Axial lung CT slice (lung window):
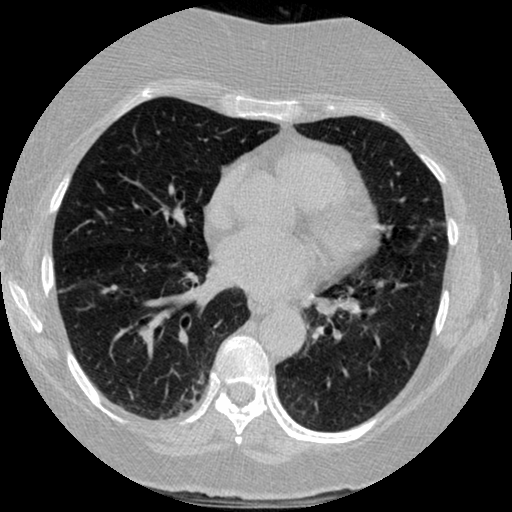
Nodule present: no